Interaction volume radius: 10 \u00c5
Interaction volume height: 15 \u00c5
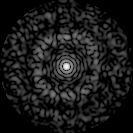
Disorder parameter: 0.829